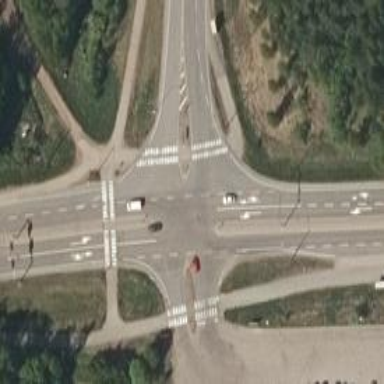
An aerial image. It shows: Zebra crossing with crossing island.